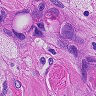
Metastatic tissue present: yes